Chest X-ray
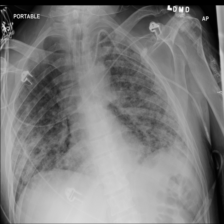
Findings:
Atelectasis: negative
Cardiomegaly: negative
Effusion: negative
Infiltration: positive
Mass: negative
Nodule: negative
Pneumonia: negative
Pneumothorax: negative
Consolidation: negative
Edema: negative
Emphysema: negative
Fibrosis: negative
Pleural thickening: negative
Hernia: negative